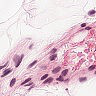
Metastatic tissue present: no